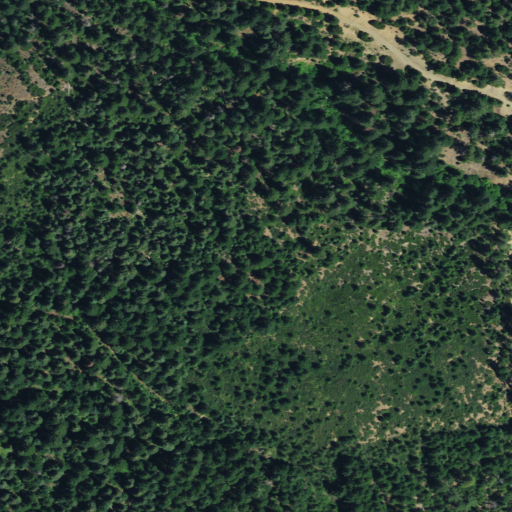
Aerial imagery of valley in California named Bear Gulch containing evergreen forest, grassland, mixed forest, and shrub